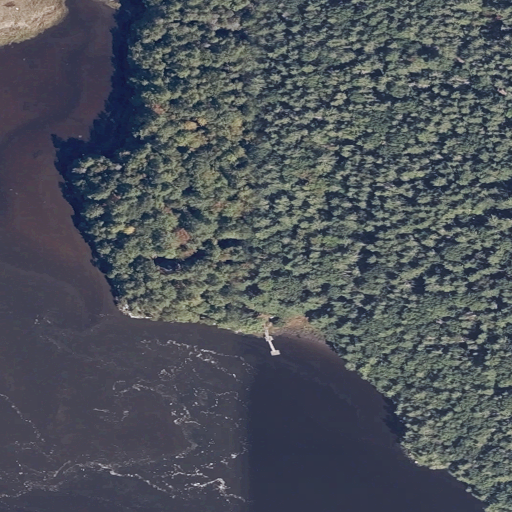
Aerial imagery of cape in Maine named Ferry Point containing evergreen forest, open water, mixed forest, herbaceous wetlands, open development, grassland, and barren land